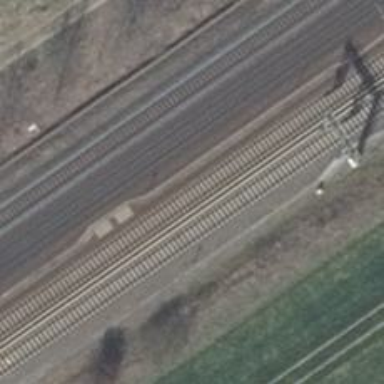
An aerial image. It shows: Solitary milestone along the railway.